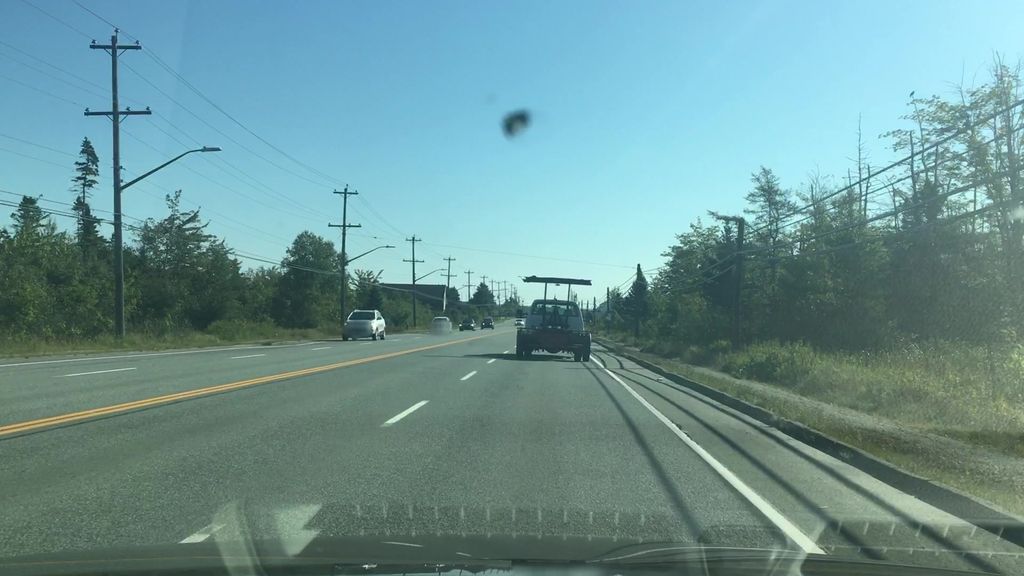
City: halifax